Aerial crown-view tile of a tropical tree (Barro Colorado Island, Panama), acquired 20240918:
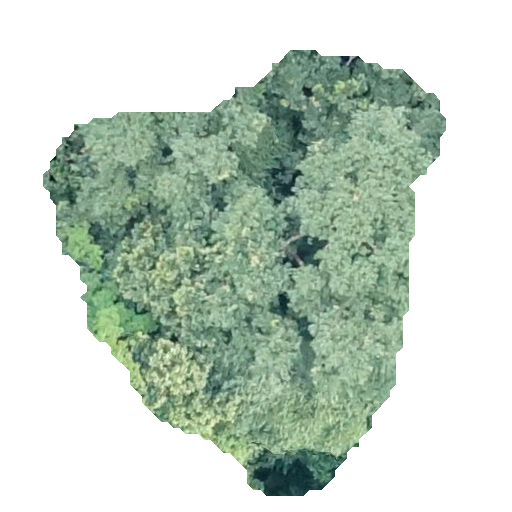
Species: Luehea seemannii
GBIF accepted scientific name: Luehea seemannii
Crown area: 183.064 m²